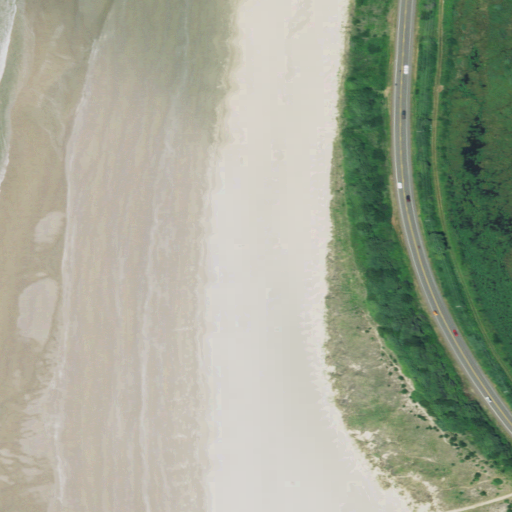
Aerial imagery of beach in Oregon named Ona Beach containing herbaceous wetlands, open water, barren land, medium intensity development, low intensity development, and open development